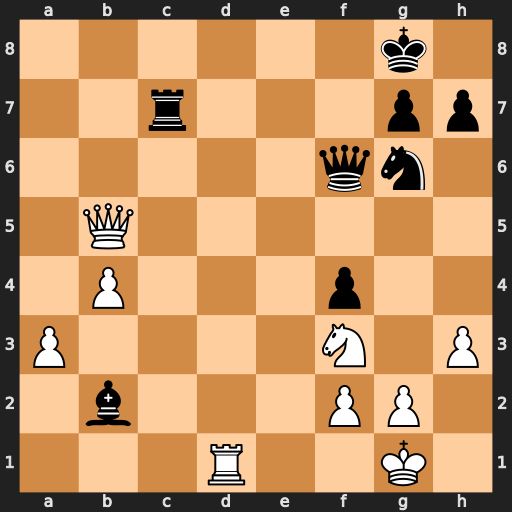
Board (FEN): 6k1/2r3pp/5qn1/1Q6/1P3p2/P4N1P/1b3PP1/3R2K1
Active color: w
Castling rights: -
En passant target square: -
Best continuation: Qb8+ Nf8 Qxc7